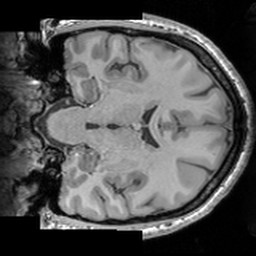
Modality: T1w
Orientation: coronal
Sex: male
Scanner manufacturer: siemens
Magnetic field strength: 3 T
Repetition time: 1.63 s
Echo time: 0.00311 s